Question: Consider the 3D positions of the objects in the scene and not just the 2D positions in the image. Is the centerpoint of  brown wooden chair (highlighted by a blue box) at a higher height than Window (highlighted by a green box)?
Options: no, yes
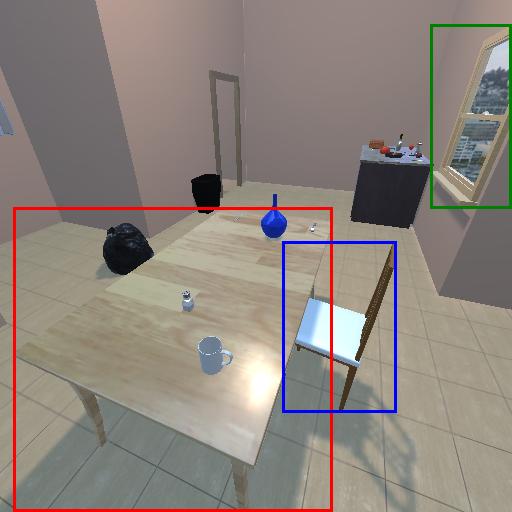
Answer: no